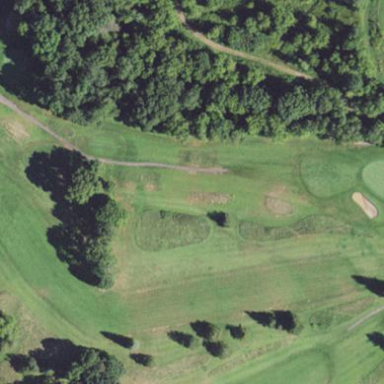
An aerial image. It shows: Rough grassy area used for golf.